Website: apple
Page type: customer-info-address
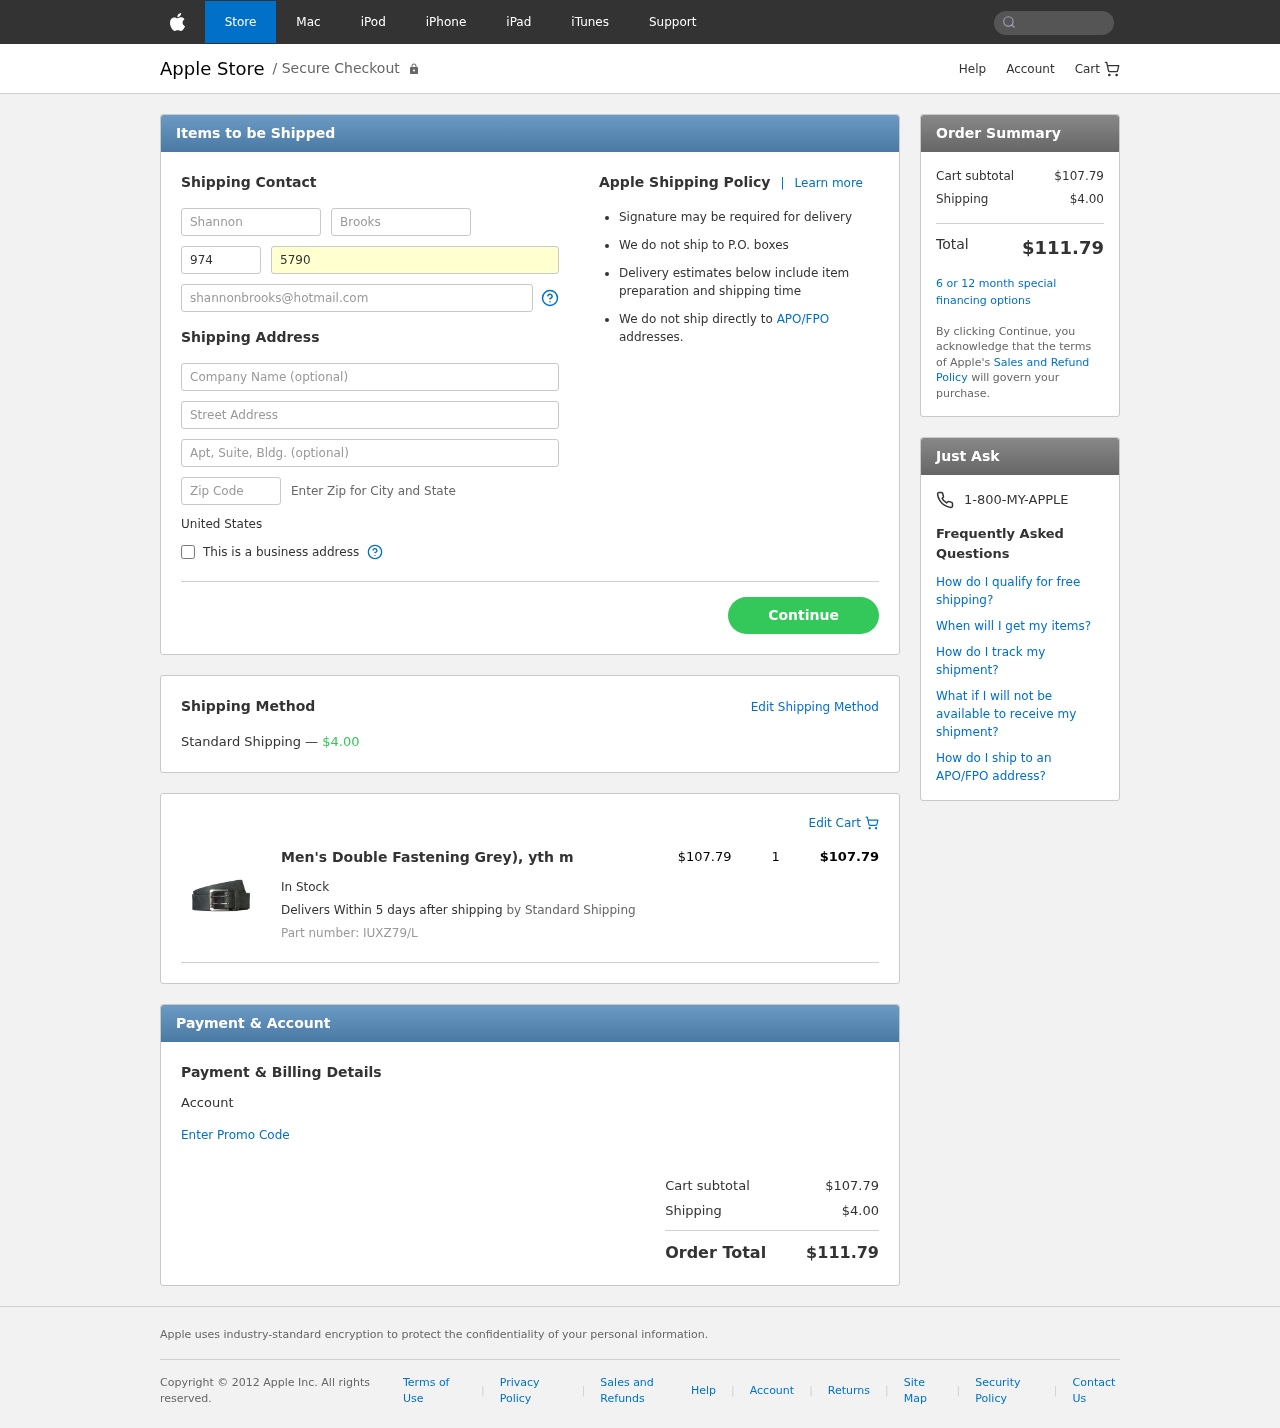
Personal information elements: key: PII_COUNTRY
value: United States
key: PII_FIRSTNAME
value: Shannon
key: PII_LASTNAME
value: Brooks
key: PII_PHONE_AREA
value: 974
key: PII_PHONE_LINE
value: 5790
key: PII_EMAIL
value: shannonbrooks@hotmail.com
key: PII_STREET
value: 817 Juan Stravenue
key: PII_POSTCODE
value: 51238
Product elements: key: PRODUCT1_NAME
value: Men's Double Fastening Grey), yth m
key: PRODUCT1_PRICE
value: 107.79
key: PRODUCT1_QUANTITY
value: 1
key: PRODUCT1_SKU
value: IUXZ79/L
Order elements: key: ORDER_SHIPPING_COST
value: $4.00
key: ORDER_ITEM_TOTAL
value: $107.79
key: ORDER_SUBTOTAL
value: $107.79
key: ORDER_TOTAL
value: $111.79